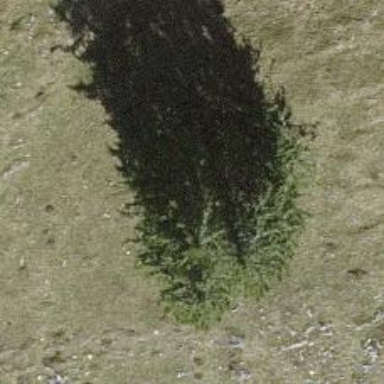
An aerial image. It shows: Beautiful tree in nature.